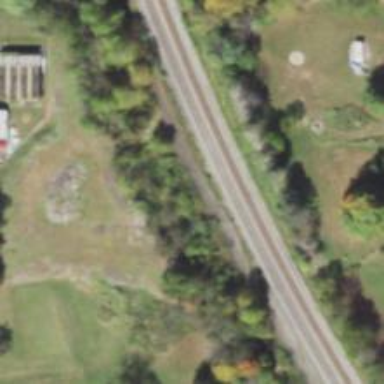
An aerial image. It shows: Abandoned railway.